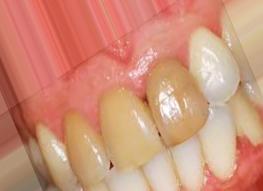
Condition: Tooth Discoloration